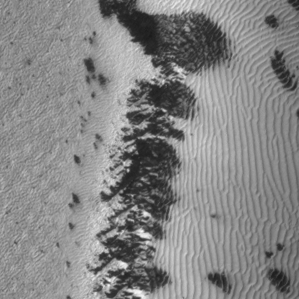
Label: frost